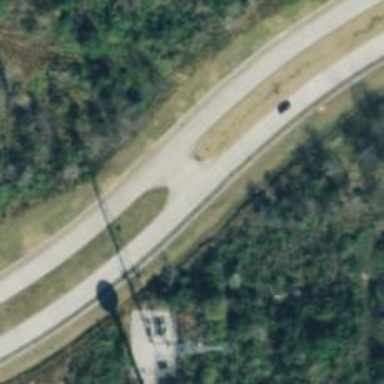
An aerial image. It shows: Secondary link road.